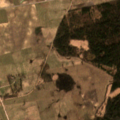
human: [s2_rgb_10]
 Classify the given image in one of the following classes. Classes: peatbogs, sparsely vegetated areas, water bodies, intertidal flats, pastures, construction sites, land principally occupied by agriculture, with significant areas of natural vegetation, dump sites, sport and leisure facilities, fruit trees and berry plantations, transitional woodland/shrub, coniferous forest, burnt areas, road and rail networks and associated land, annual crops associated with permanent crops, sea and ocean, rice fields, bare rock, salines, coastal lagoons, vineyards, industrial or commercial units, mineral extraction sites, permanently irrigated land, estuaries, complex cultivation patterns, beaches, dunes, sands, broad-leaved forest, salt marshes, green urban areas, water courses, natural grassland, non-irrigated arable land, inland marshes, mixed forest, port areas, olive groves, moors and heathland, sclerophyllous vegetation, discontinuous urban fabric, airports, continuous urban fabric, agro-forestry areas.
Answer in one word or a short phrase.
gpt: non-irrigated arable land, complex cultivation patterns, coniferous forest, mixed forest